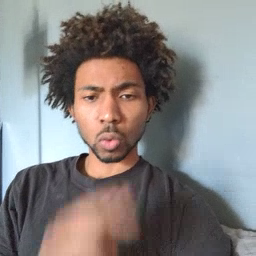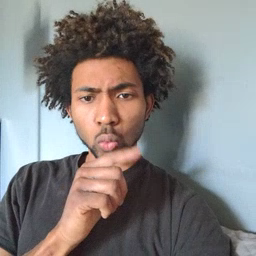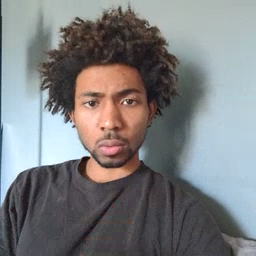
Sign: who